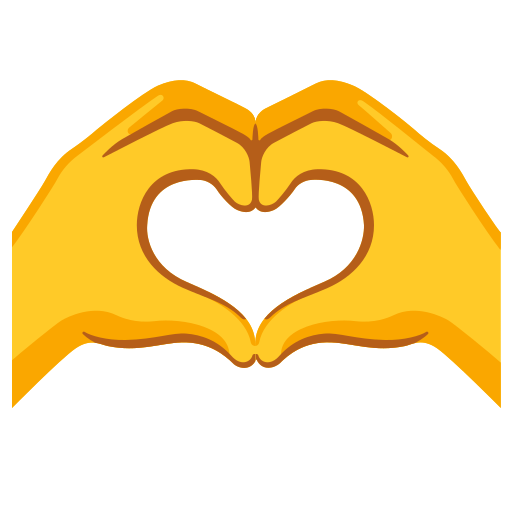
Emoji: 🫶